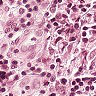
Metastatic tissue present: no